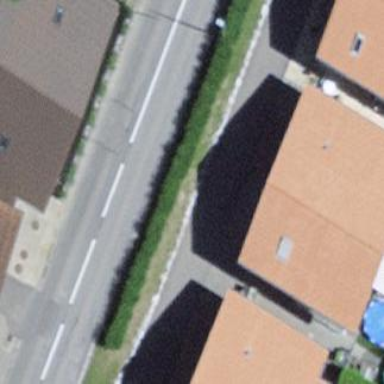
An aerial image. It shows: Residential building.